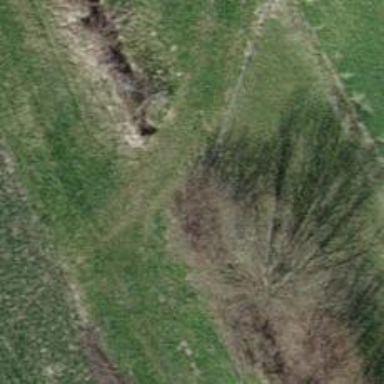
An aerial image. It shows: Culvert tunnel.